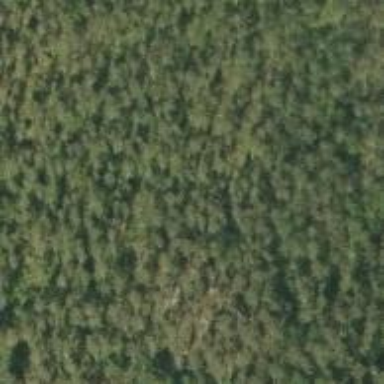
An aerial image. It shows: Woodland with needle-leaved trees.